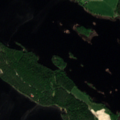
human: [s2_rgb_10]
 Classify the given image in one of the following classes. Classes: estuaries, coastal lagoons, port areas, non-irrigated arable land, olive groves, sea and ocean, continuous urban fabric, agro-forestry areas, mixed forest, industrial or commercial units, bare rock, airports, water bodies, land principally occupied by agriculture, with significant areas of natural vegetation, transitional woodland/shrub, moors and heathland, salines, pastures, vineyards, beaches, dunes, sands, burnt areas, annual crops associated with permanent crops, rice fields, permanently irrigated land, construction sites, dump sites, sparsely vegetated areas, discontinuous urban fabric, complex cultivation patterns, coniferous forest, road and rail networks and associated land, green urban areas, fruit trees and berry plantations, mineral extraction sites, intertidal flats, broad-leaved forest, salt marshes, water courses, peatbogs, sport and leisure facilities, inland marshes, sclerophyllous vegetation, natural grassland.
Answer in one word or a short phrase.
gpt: land principally occupied by agriculture, with significant areas of natural vegetation, mixed forest, water bodies